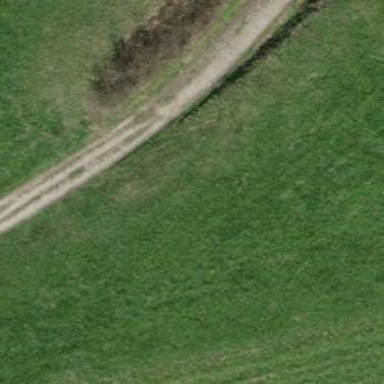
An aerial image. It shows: Compacted grade3 track.